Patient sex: M
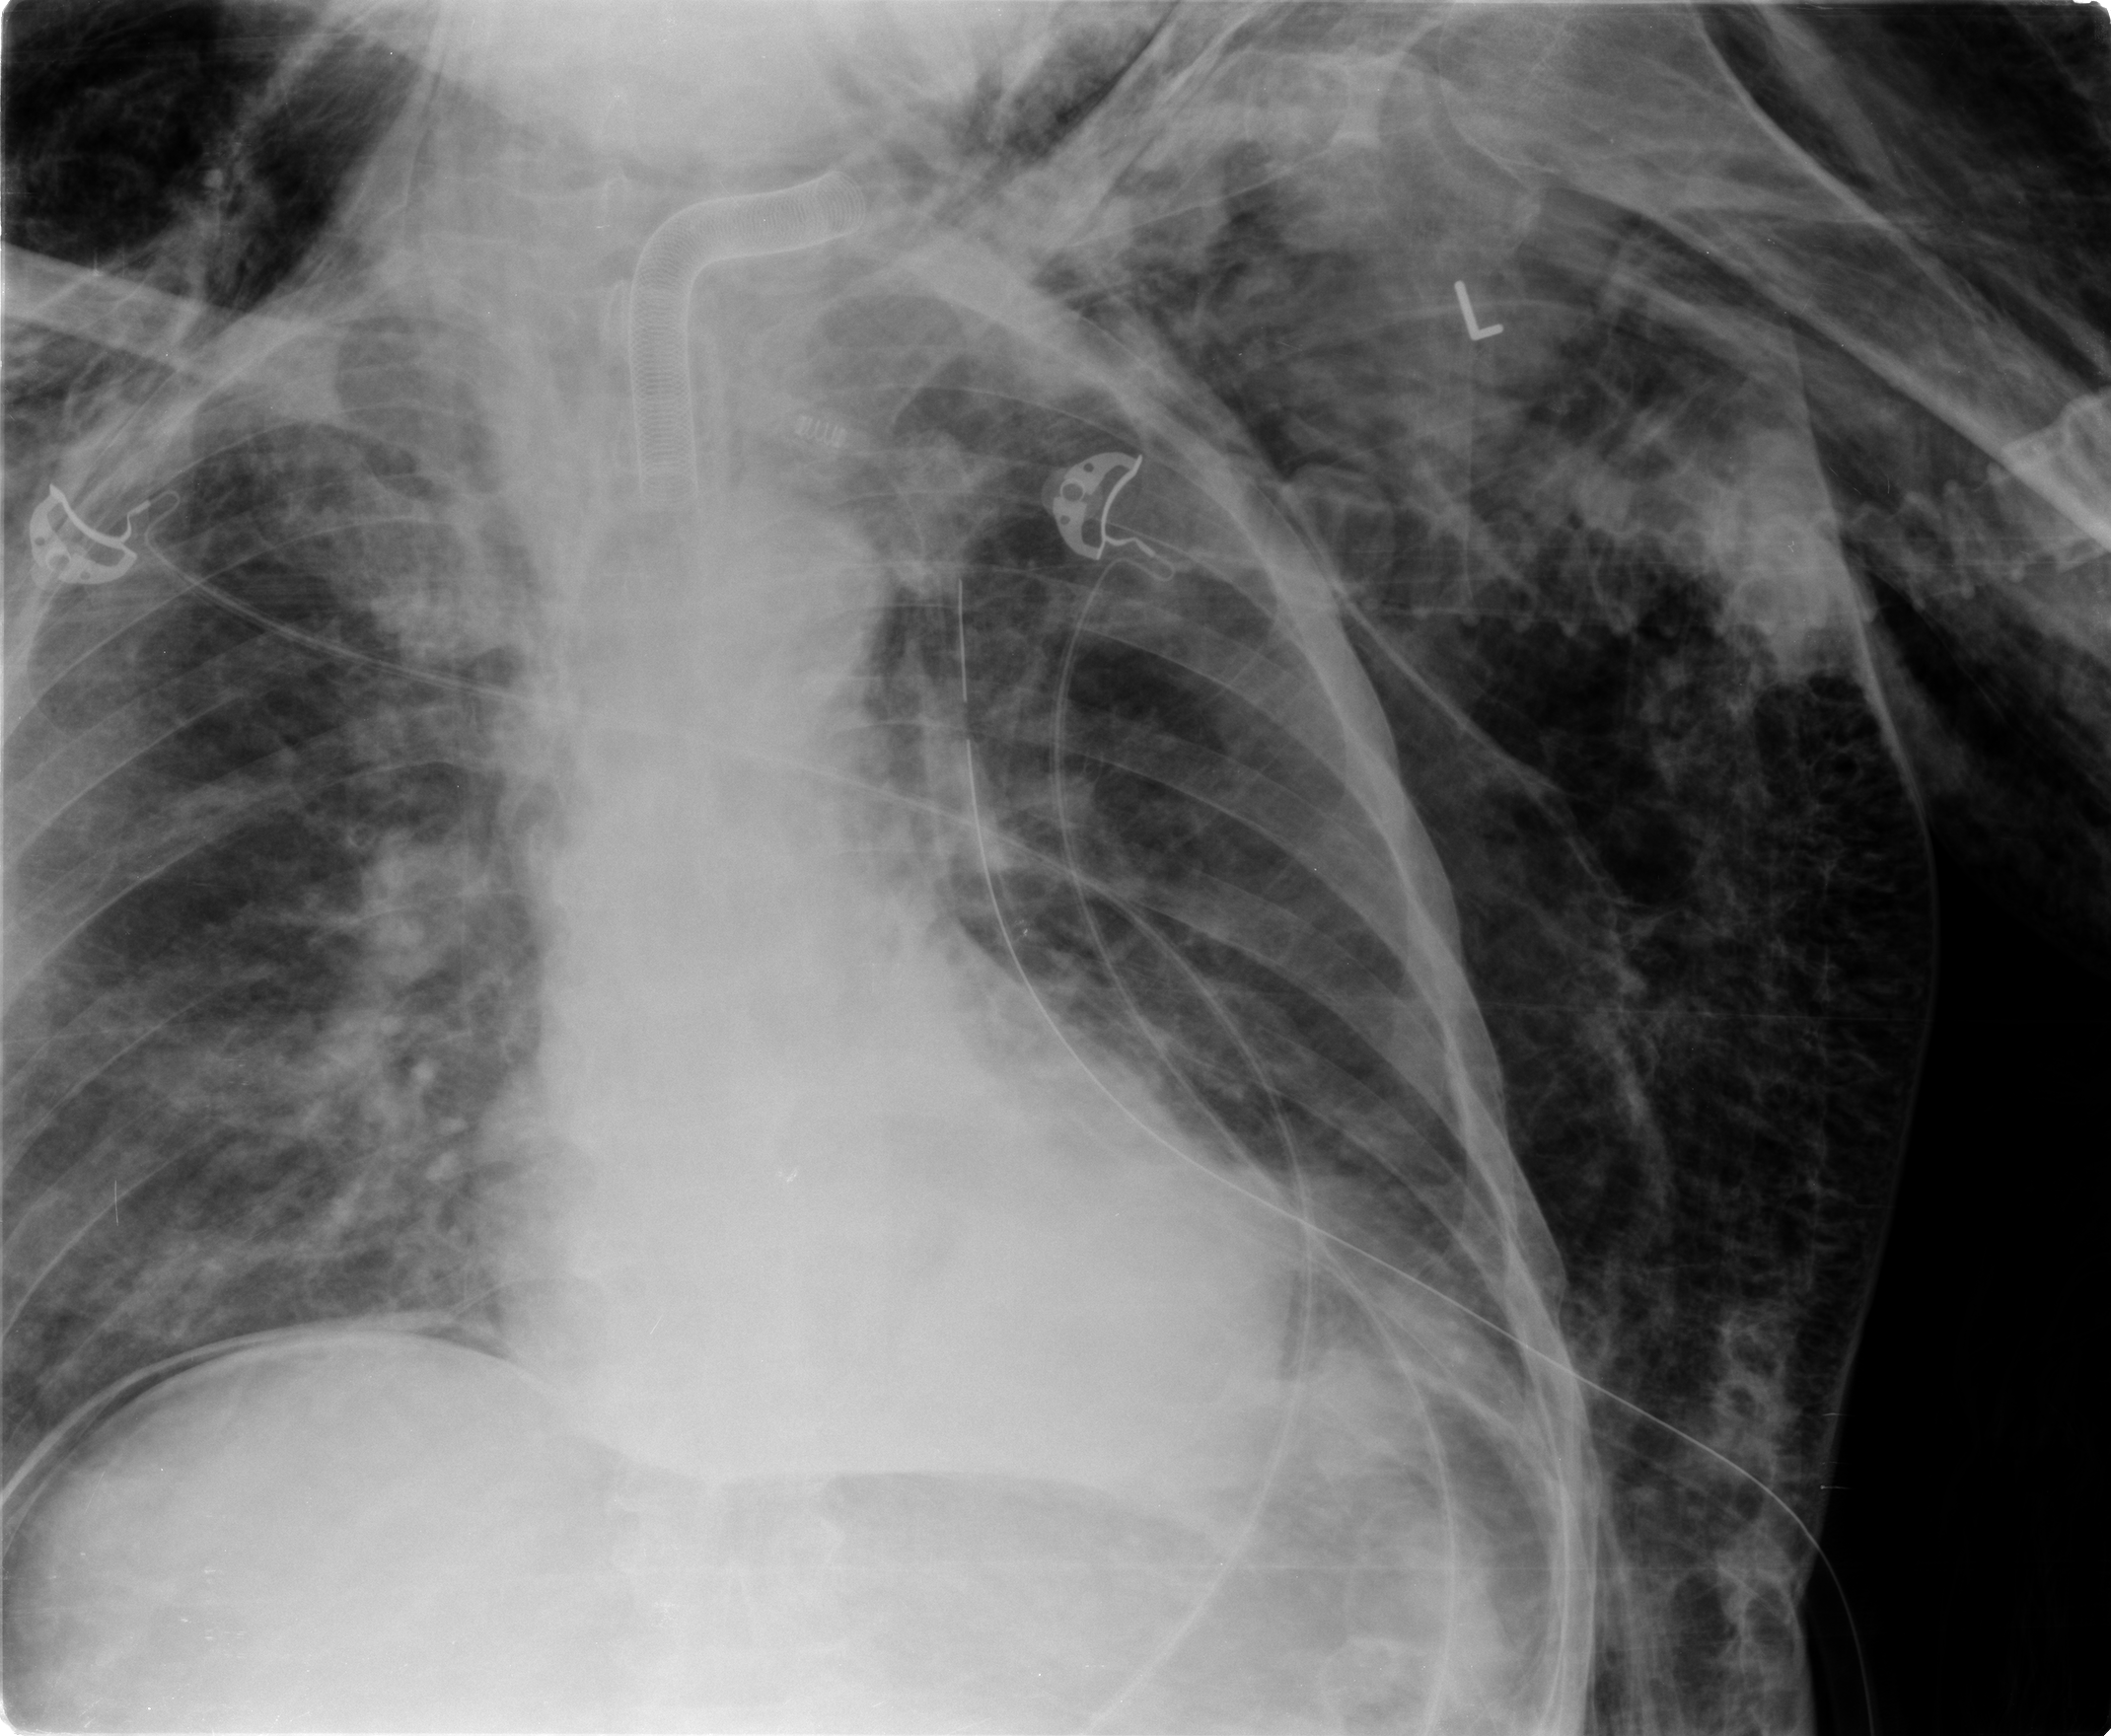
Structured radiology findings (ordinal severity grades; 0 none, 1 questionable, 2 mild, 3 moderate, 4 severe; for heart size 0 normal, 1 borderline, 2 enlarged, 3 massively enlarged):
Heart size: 0
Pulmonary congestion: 2
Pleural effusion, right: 0
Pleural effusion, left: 0
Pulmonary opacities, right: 0
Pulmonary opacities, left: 0
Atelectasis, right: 2
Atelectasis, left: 2